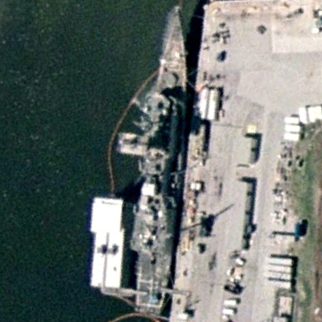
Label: cruiser